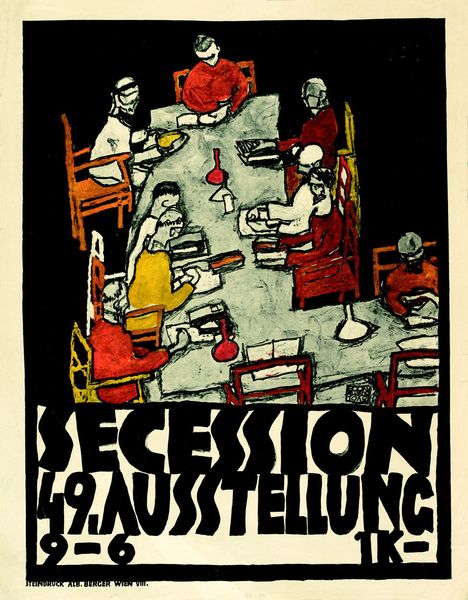
Titel: SECESSION; 49. AUSSTELLUNG
Künstler: Egon Schiele
Standort: Wien
Institution: Albertina, Wien
Schlagwörter: weiß, gelb, grün, menschen, sitzen, braun, bunt, grau, hut, lampen, männer, orange, schwarz, stühle, tisch, rot, expressionismus, flaschen, kleidung, rahmen, öl, personen, kontrast, vase, schrift, bücher, papier, moderne, abstrakt, werbung, tafel, lesen, klimt, buch, münchen, restaurant, druck, lithographie, lithografie, text, plakat, reklame, gefässe, ausstellung, poster, wachs, karte, krüge, bibliothek, wien, studium, sezession, secession, schiele, moderne kunst, neun, paare, strichzeichnung, labor, 9, seccession, 49, 49. ausstellung, 9-6, albrecht berger, 1k, szession